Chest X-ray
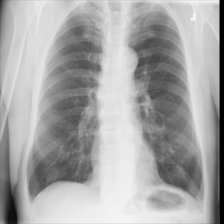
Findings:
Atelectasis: negative
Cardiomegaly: negative
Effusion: negative
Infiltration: negative
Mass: negative
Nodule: negative
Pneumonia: negative
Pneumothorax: negative
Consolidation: negative
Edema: negative
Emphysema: negative
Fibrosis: negative
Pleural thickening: negative
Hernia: negative